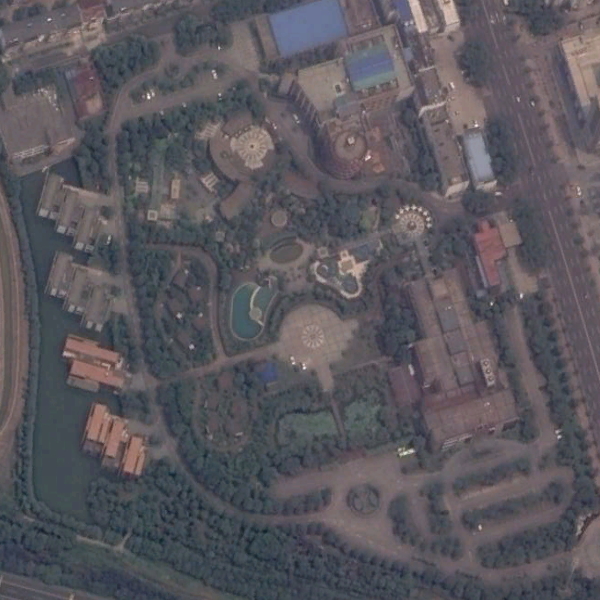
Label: Resort